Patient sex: F
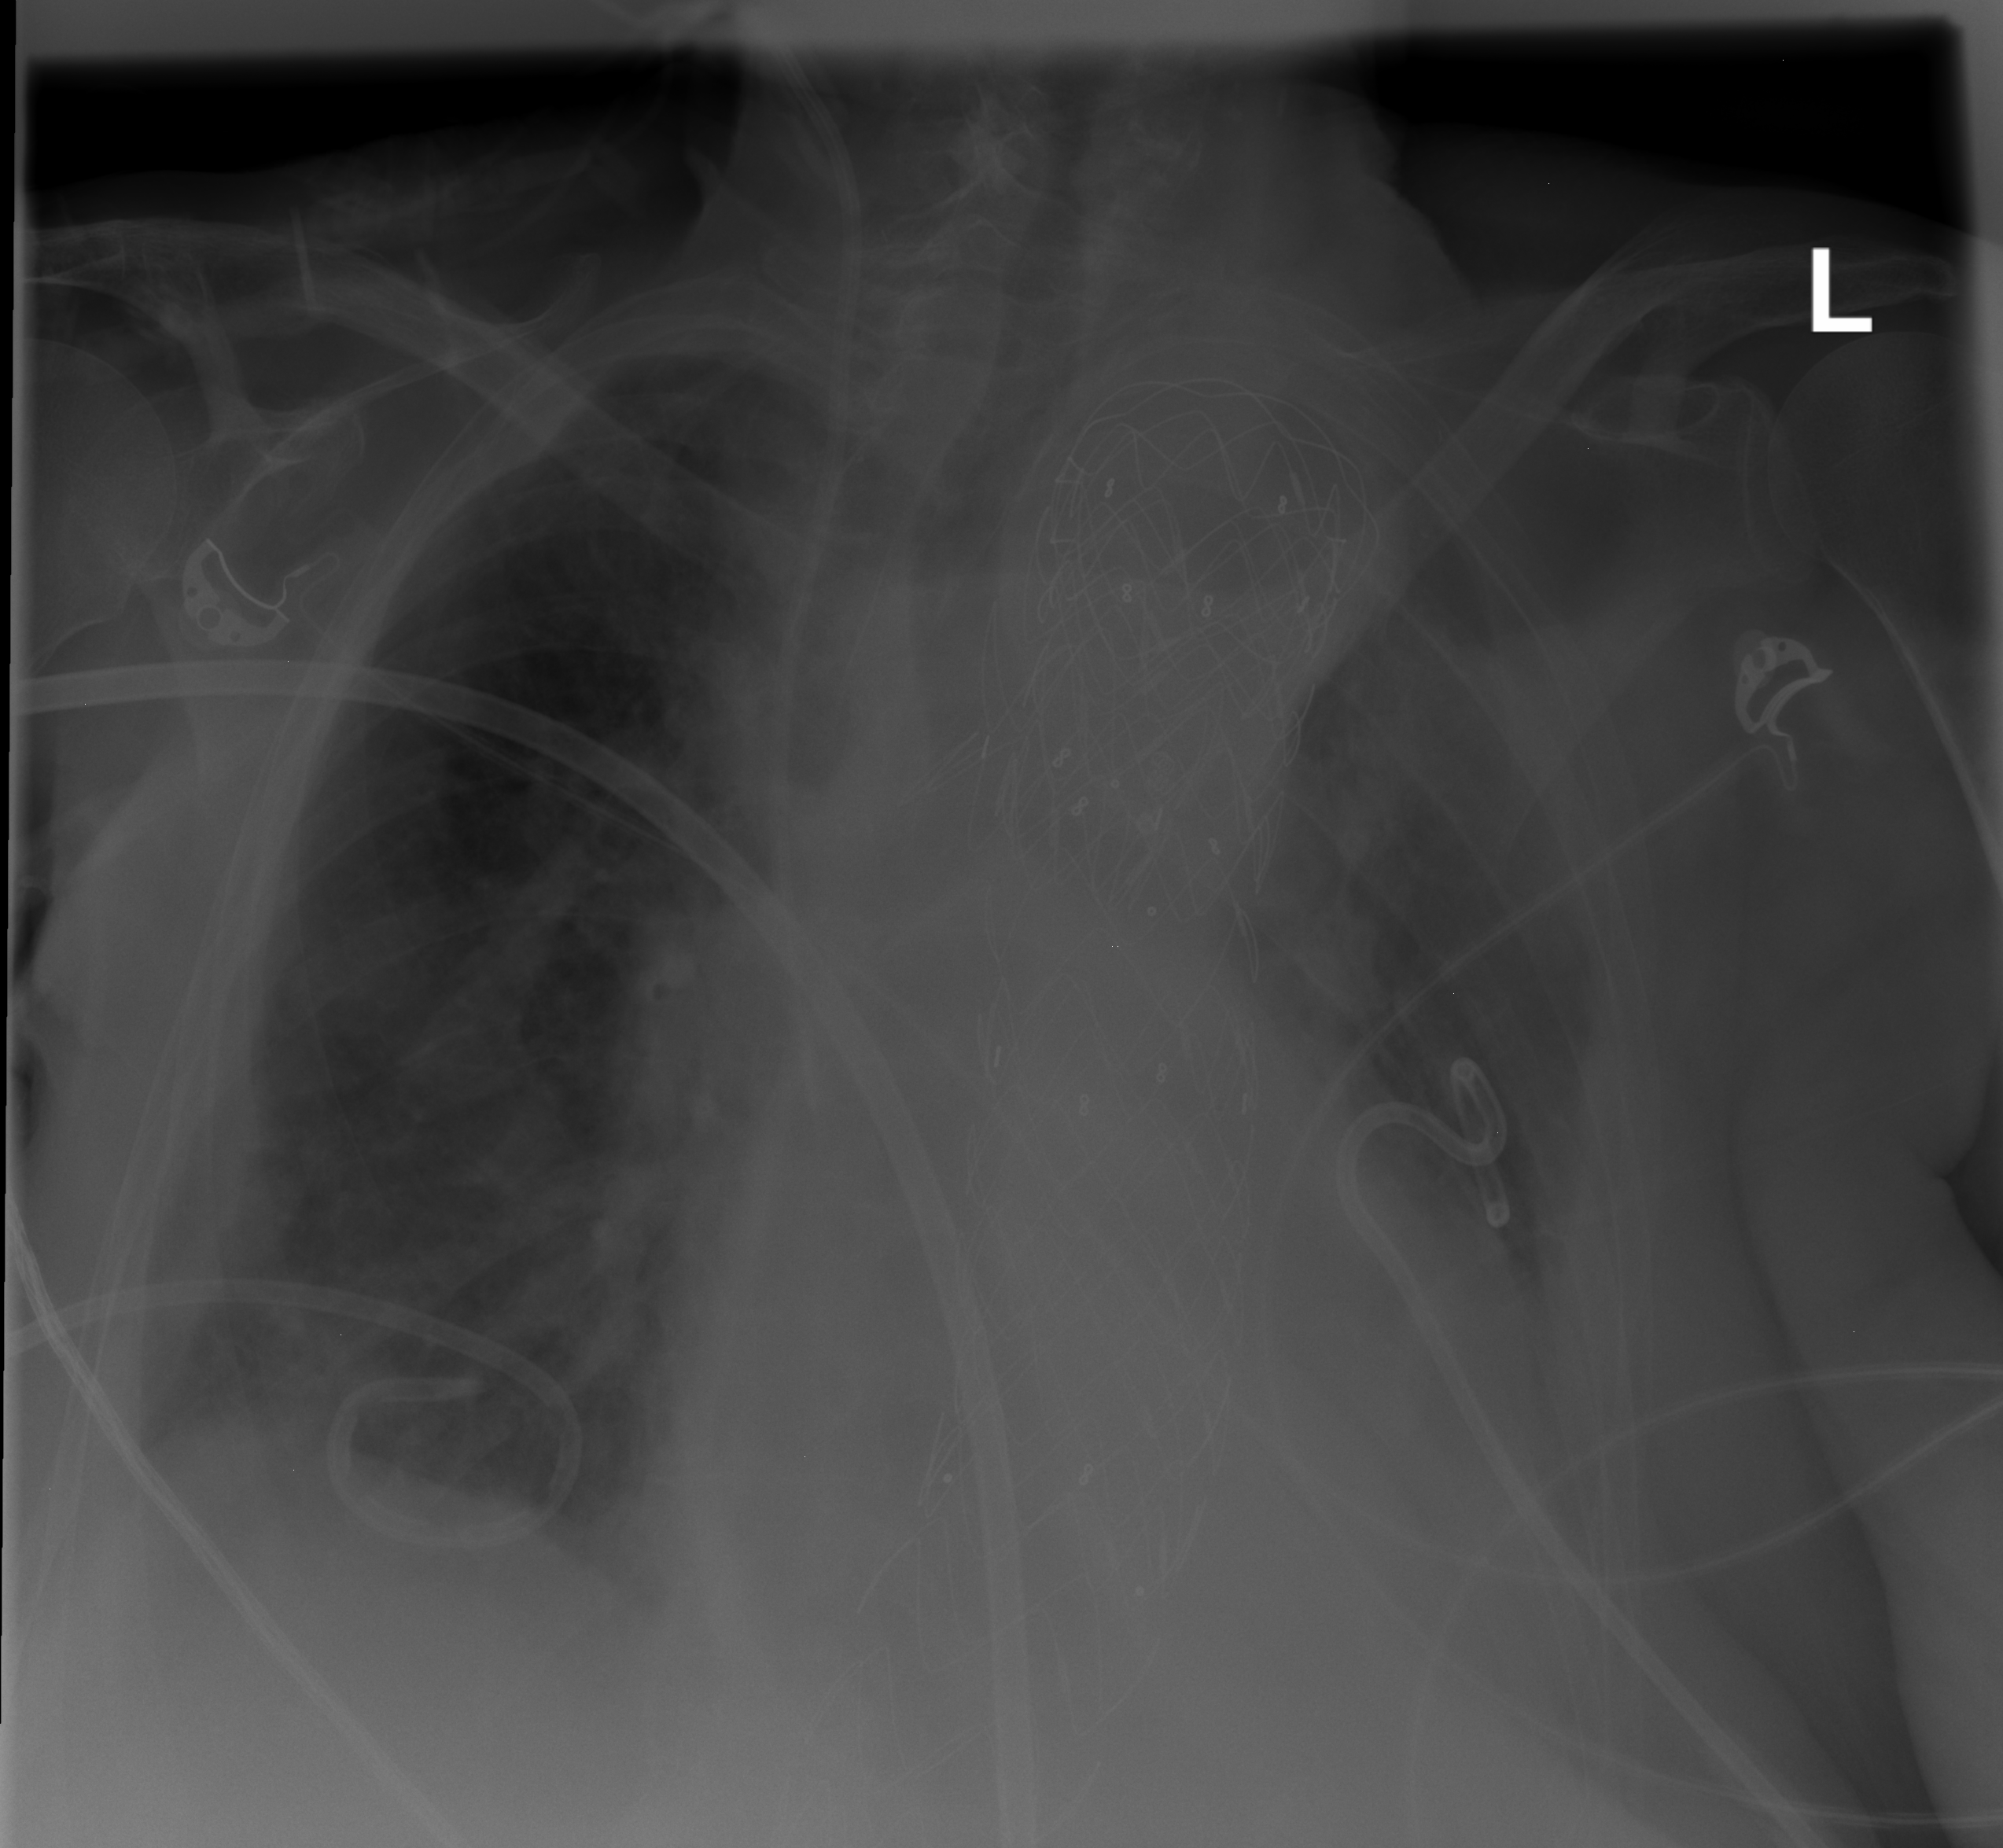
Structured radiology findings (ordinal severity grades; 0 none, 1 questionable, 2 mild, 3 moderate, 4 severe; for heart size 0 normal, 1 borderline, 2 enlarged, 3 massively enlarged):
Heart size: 0
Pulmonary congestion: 2
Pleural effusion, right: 2
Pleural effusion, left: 2
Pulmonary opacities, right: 0
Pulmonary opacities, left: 0
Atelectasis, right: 2
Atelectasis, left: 3